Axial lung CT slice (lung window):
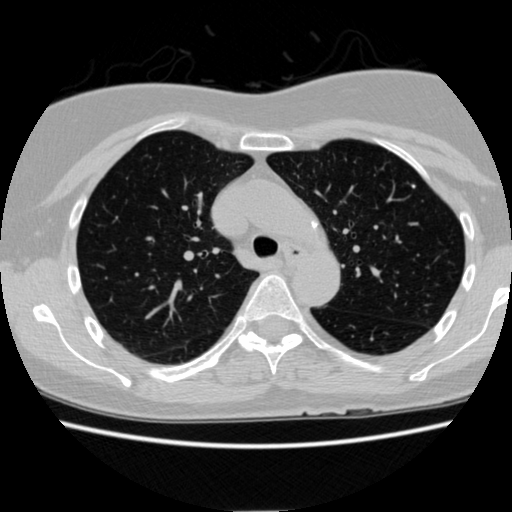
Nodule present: no